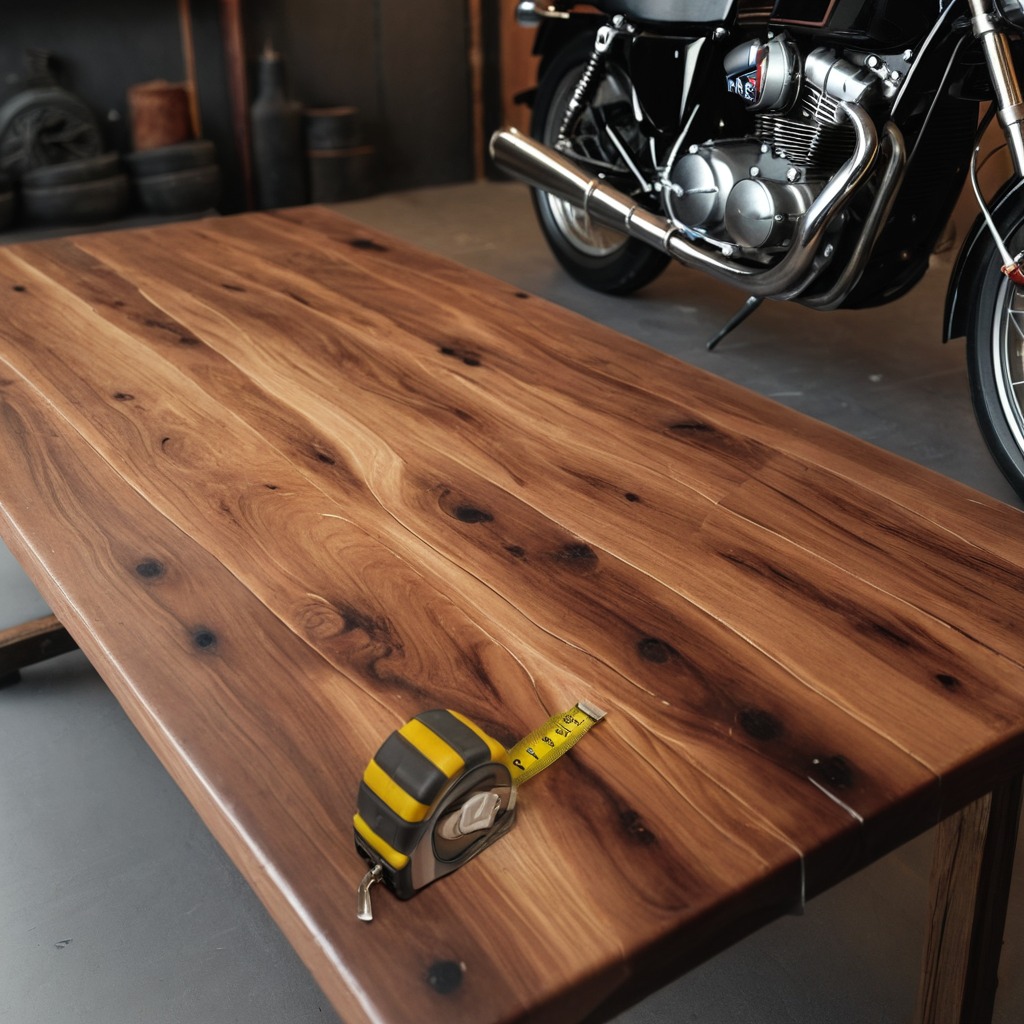
A measuring tape is lying on an oil-spilled wooden table in a vintage motorcycle garage.